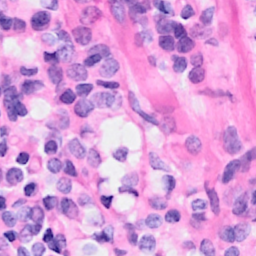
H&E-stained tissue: Breast